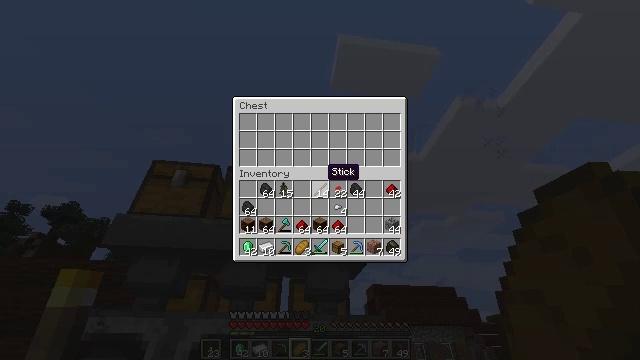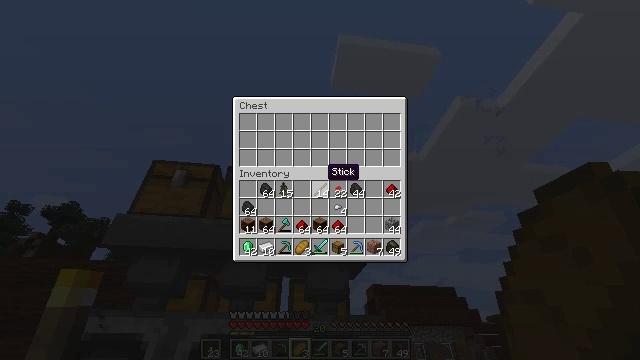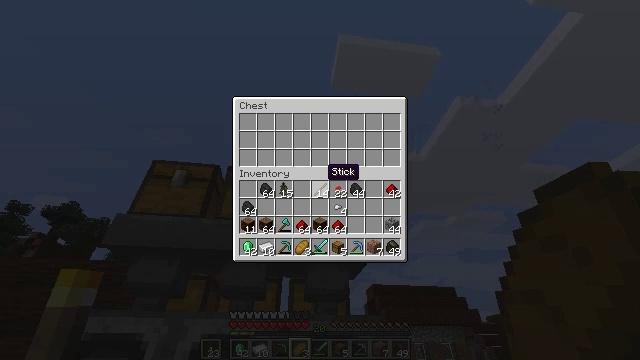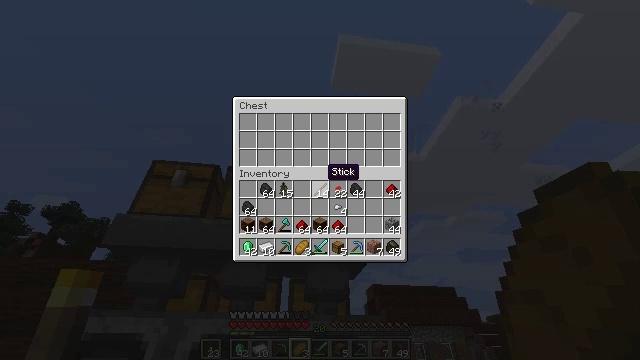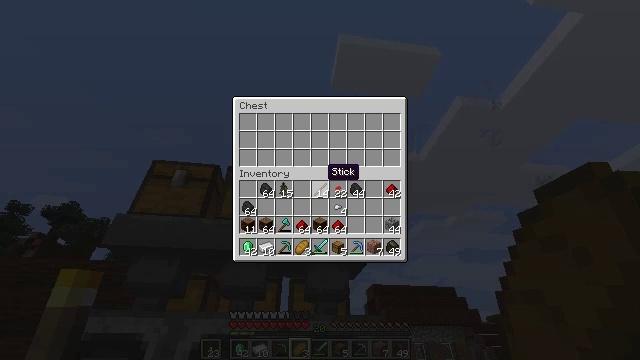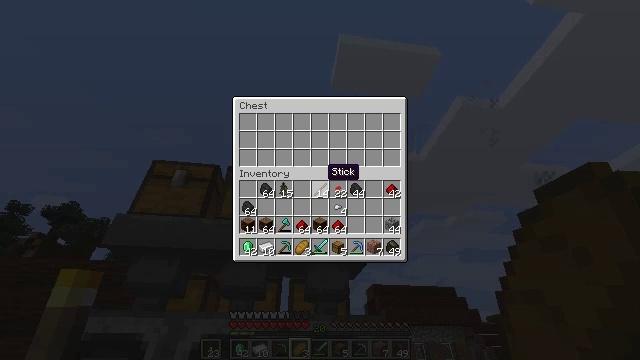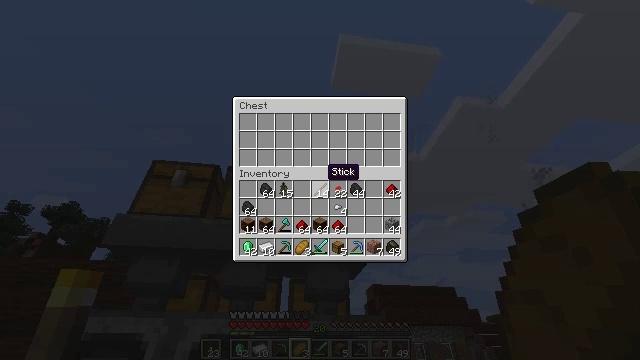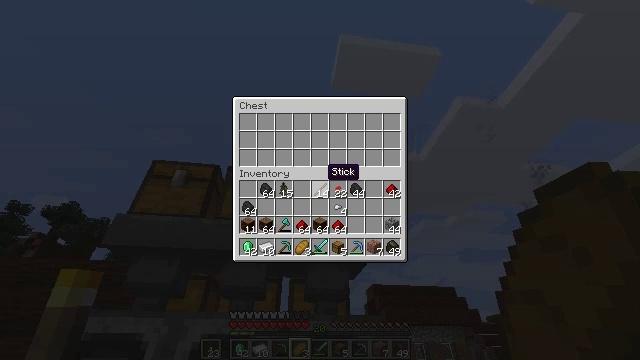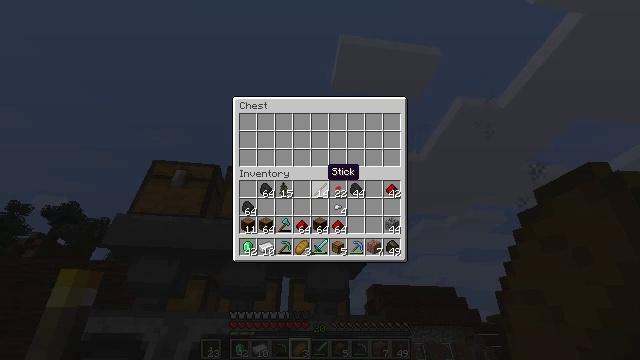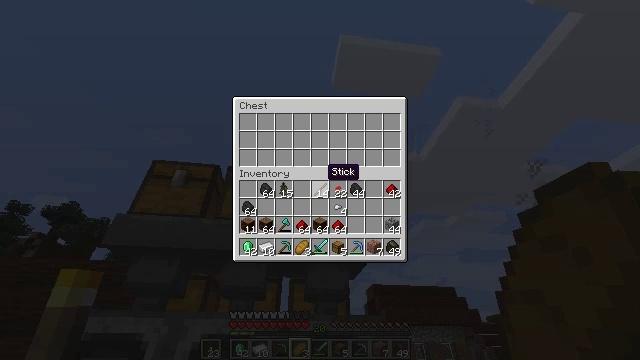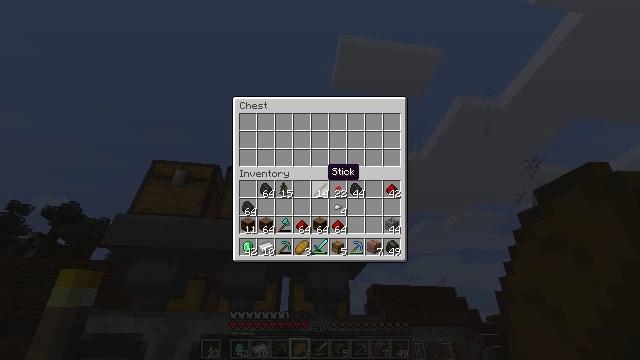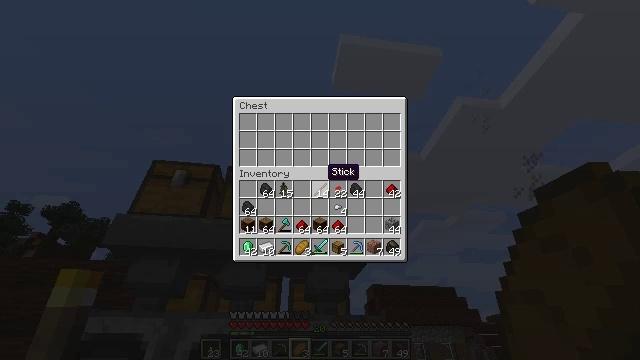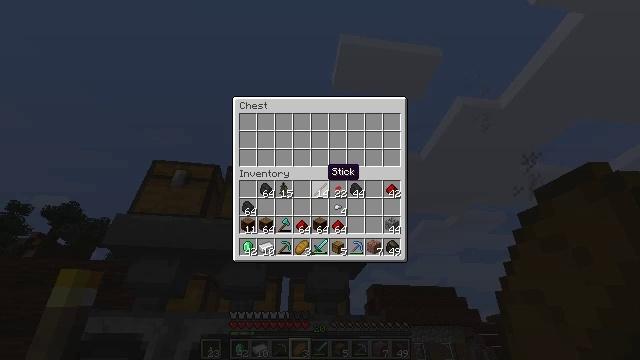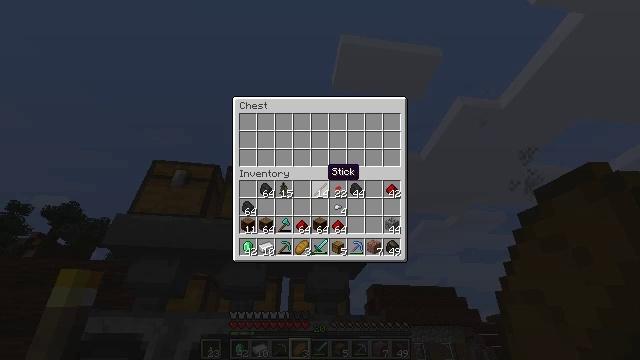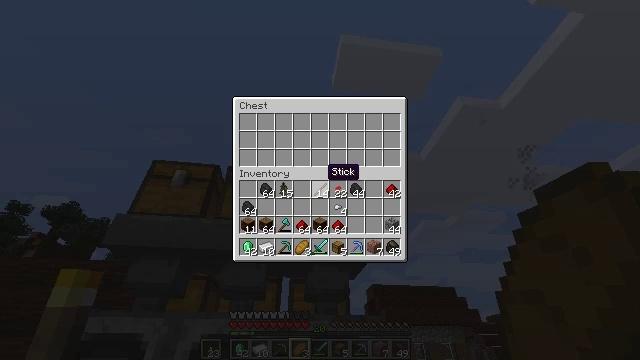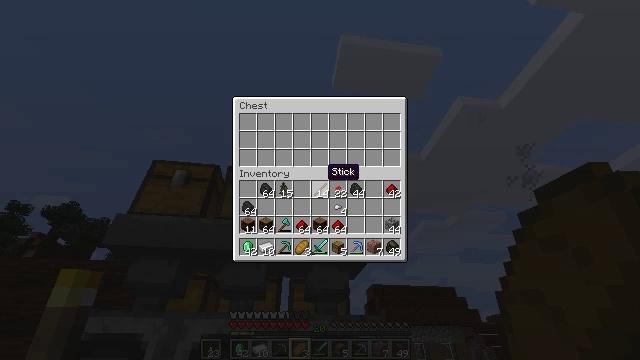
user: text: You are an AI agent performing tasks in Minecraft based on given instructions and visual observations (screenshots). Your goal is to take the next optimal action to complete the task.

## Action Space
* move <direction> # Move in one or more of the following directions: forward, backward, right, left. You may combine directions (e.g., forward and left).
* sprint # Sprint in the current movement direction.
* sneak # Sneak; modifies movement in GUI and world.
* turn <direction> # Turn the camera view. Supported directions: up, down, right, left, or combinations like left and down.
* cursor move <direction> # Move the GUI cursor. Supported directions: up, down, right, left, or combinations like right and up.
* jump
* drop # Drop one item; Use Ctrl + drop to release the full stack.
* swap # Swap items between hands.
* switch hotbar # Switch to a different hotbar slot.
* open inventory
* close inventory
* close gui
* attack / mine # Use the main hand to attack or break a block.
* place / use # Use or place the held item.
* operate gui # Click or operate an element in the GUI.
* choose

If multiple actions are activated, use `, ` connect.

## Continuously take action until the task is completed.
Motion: motion action
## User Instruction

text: Craft an emerald with the available materials.
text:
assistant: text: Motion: no_op
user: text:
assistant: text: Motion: no_op
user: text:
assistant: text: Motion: no_op
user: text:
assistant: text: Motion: no_op
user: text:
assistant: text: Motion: no_op
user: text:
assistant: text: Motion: no_op
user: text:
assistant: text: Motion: no_op
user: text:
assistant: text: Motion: no_op
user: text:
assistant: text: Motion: no_op
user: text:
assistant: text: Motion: no_op
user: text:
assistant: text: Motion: no_op
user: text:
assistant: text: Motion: no_op
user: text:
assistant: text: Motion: no_op
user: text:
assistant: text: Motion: no_op
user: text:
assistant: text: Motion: no_op
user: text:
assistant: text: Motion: no_op
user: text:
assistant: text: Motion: no_op
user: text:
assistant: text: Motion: no_op
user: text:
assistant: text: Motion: no_op
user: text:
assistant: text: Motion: no_op
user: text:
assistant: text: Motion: no_op
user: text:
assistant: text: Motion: no_op
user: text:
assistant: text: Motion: no_op
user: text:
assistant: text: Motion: no_op
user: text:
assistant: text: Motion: no_op
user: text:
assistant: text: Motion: no_op
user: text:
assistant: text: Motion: no_op
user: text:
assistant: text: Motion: no_op
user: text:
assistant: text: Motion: no_op
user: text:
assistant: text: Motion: no_op